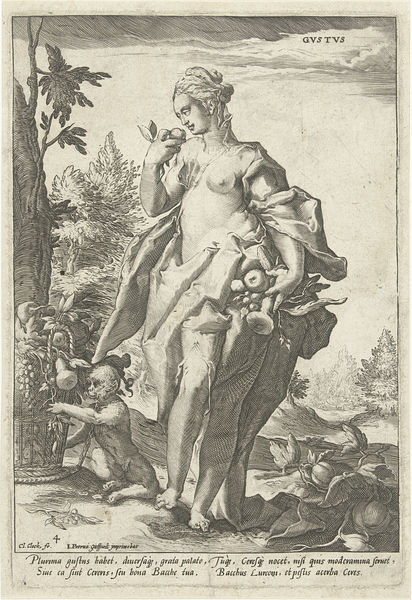
Titel: Smaak
Künstler: Nicolaes Jansz. Clock
Standort: Amsterdam
Institution: Rijksmuseum
Schlagwörter: baum, blätter, hand, nackt, bäume, landschaft, brust, frau, zeichnung, obst, wolke, haare, stoff, kind, mutter, blatt, pflanze, affe, früchte, trauben, beine, deutschland, schrift, korb, buch, druck, stich, allegorie, göttin, kürbisse, genuss, fruchtbarkeit, +baum, gustus, haar3